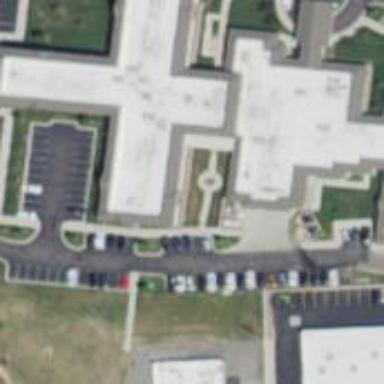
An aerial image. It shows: Nursing home building.